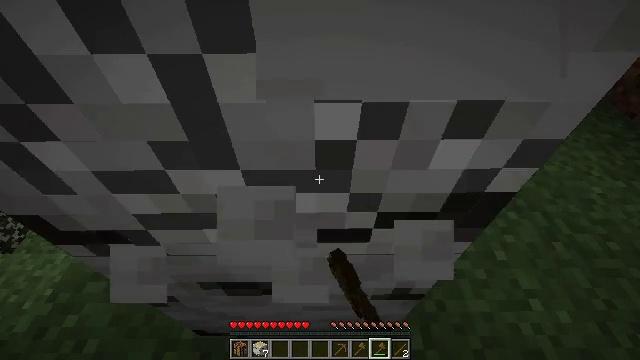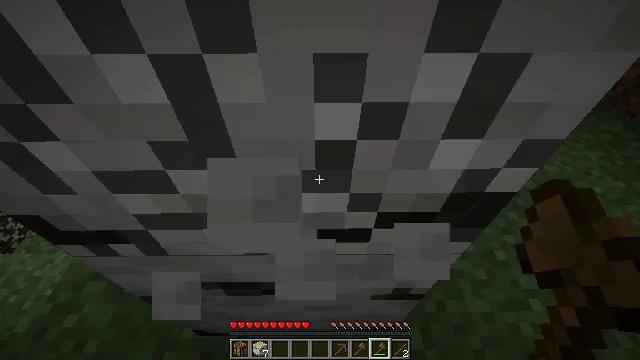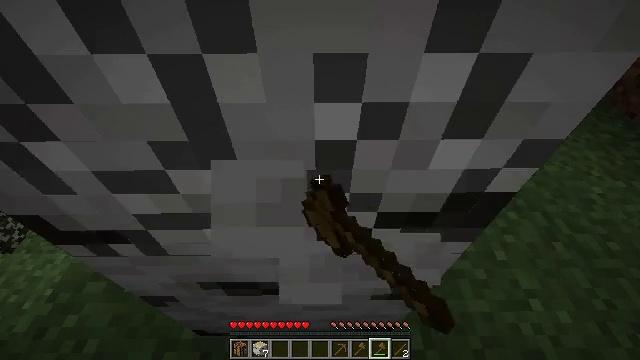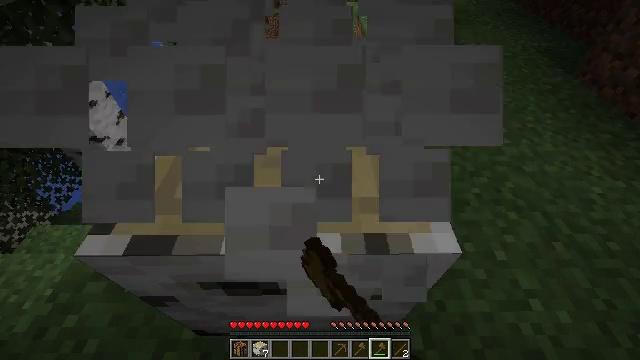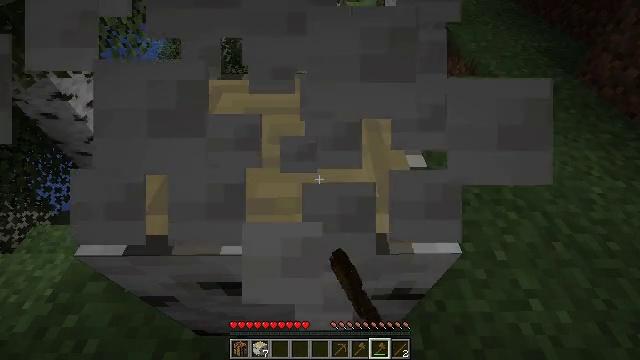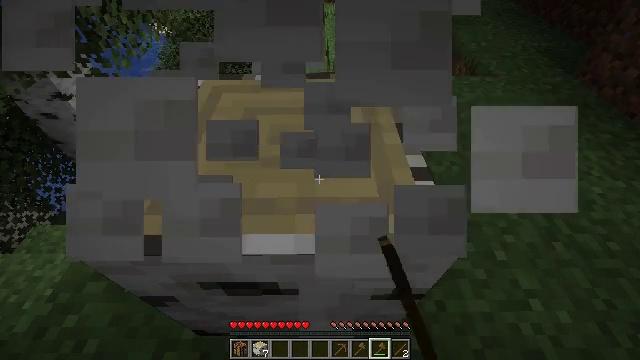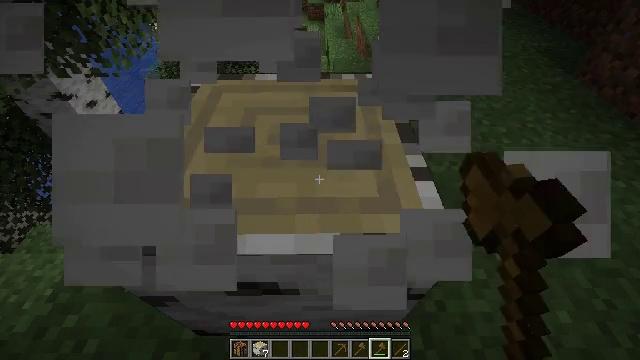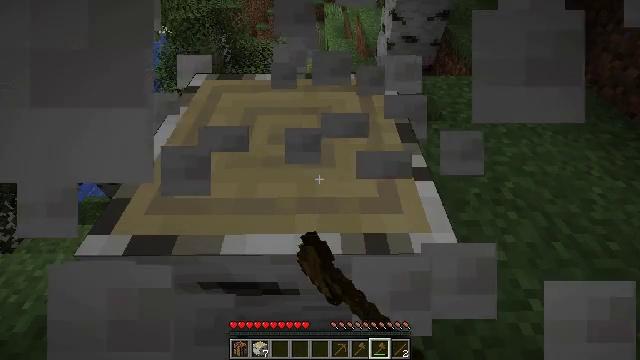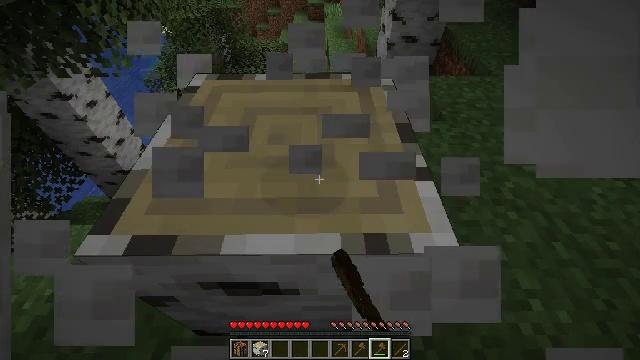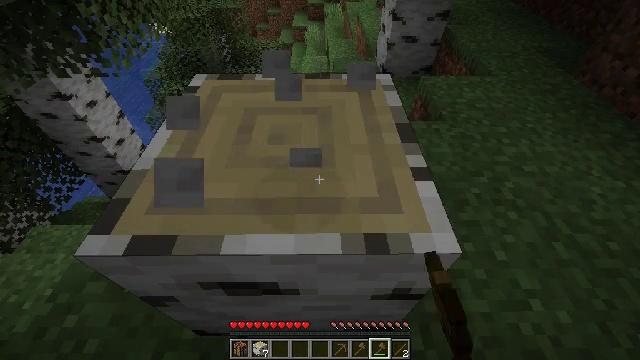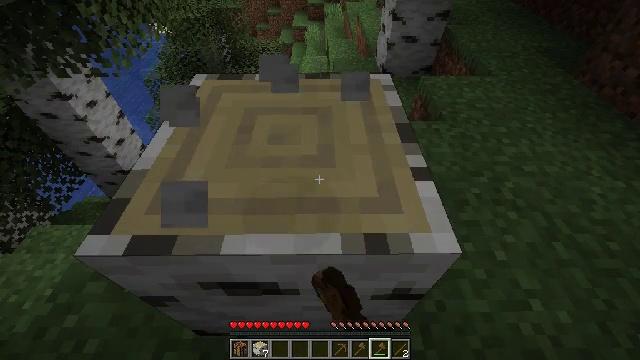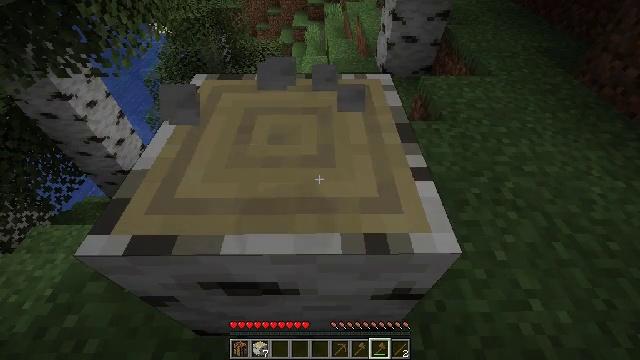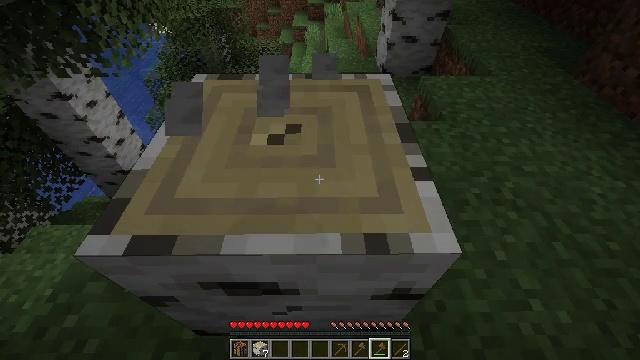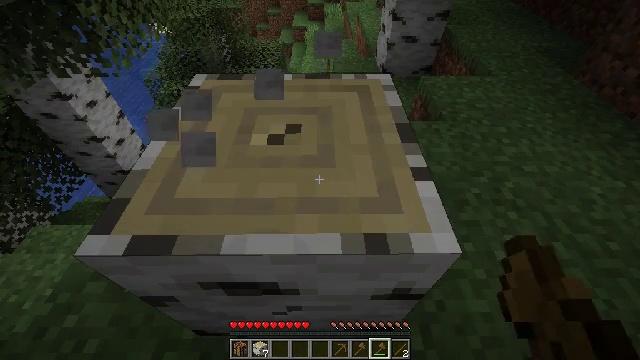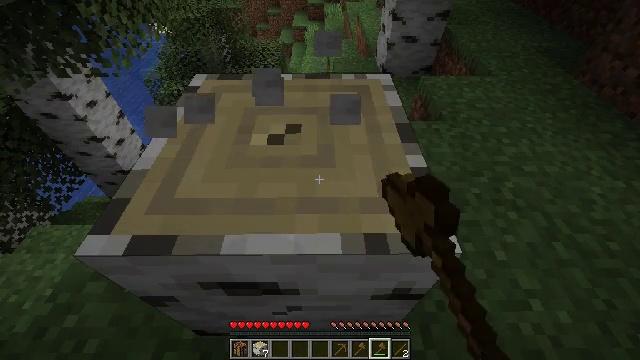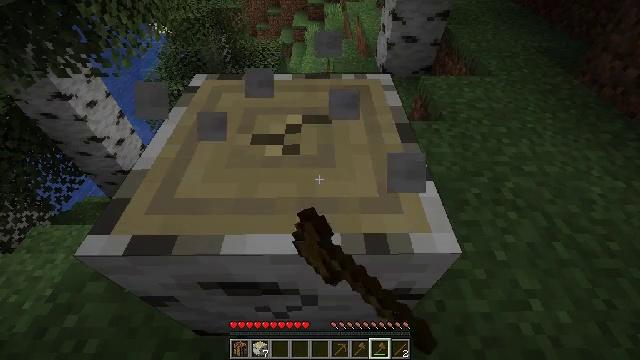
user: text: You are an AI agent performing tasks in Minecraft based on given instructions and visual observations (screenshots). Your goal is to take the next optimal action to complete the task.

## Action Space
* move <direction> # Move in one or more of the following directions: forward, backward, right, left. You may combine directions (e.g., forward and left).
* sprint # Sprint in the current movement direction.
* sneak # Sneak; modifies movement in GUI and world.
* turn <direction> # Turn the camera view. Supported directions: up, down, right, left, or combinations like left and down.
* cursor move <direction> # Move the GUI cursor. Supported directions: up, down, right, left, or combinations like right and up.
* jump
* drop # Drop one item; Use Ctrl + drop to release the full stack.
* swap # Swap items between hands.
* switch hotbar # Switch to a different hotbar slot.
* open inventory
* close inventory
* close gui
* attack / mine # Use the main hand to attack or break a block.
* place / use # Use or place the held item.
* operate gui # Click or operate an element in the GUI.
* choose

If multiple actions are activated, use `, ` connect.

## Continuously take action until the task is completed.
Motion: motion action
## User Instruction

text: Chop down the birch log.
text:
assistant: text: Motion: attack / mine
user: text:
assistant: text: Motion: attack / mine
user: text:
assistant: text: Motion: attack / mine
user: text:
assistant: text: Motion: attack / mine
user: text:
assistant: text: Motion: attack / mine
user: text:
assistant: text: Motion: attack / mine
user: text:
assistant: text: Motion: attack / mine
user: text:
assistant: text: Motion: attack / mine
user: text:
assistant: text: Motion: attack / mine
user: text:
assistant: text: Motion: attack / mine
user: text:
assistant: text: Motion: attack / mine
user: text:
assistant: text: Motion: attack / mine
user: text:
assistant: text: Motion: attack / mine
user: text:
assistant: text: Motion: attack / mine
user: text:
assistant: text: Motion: attack / mine
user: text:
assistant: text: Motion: attack / mine
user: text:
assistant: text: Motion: attack / mine
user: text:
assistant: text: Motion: attack / mine
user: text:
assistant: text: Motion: attack / mine
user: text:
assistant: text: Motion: attack / mine
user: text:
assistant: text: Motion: attack / mine
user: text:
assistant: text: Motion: attack / mine
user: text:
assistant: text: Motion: attack / mine
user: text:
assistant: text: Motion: attack / mine
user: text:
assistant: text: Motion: attack / mine
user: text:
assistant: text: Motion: attack / mine
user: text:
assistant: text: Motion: attack / mine
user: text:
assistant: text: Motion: attack / mine
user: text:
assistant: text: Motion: attack / mine
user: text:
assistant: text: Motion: attack / mine